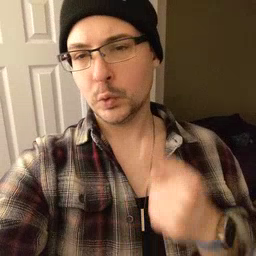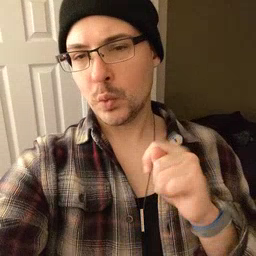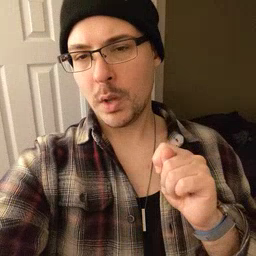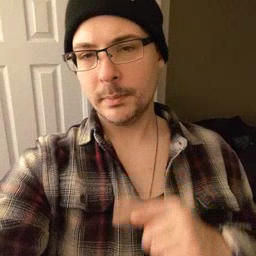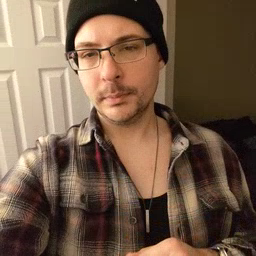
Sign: toy